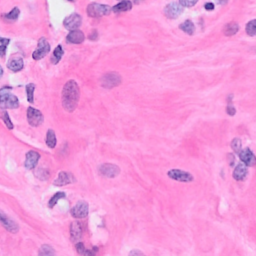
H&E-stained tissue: Breast